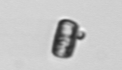
Label: Thalassiosira